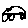
Label: car